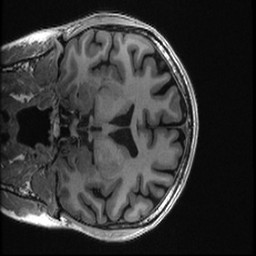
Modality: T1w
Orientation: coronal
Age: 39
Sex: female